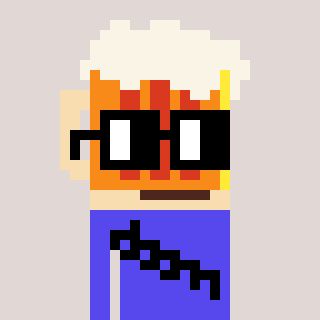
a pixel art character with square black glasses, a beer-shaped head and a computerblue-colored body on a warm background